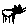
Label: cat